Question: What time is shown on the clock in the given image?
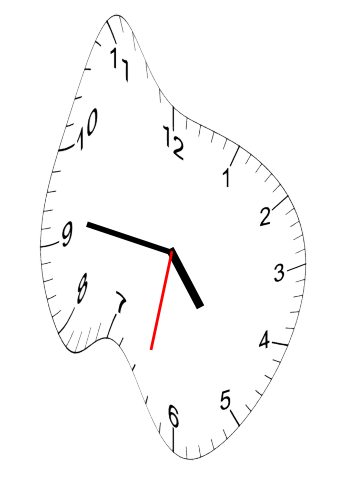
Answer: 04:46:32